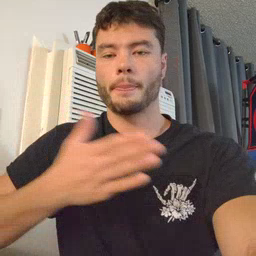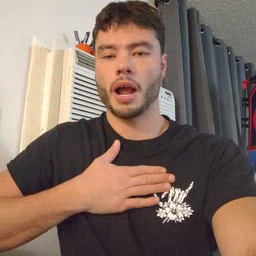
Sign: minemy